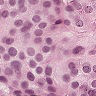
Metastatic tissue present: yes